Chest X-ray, AP view. Patient: 39 years old, sex M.
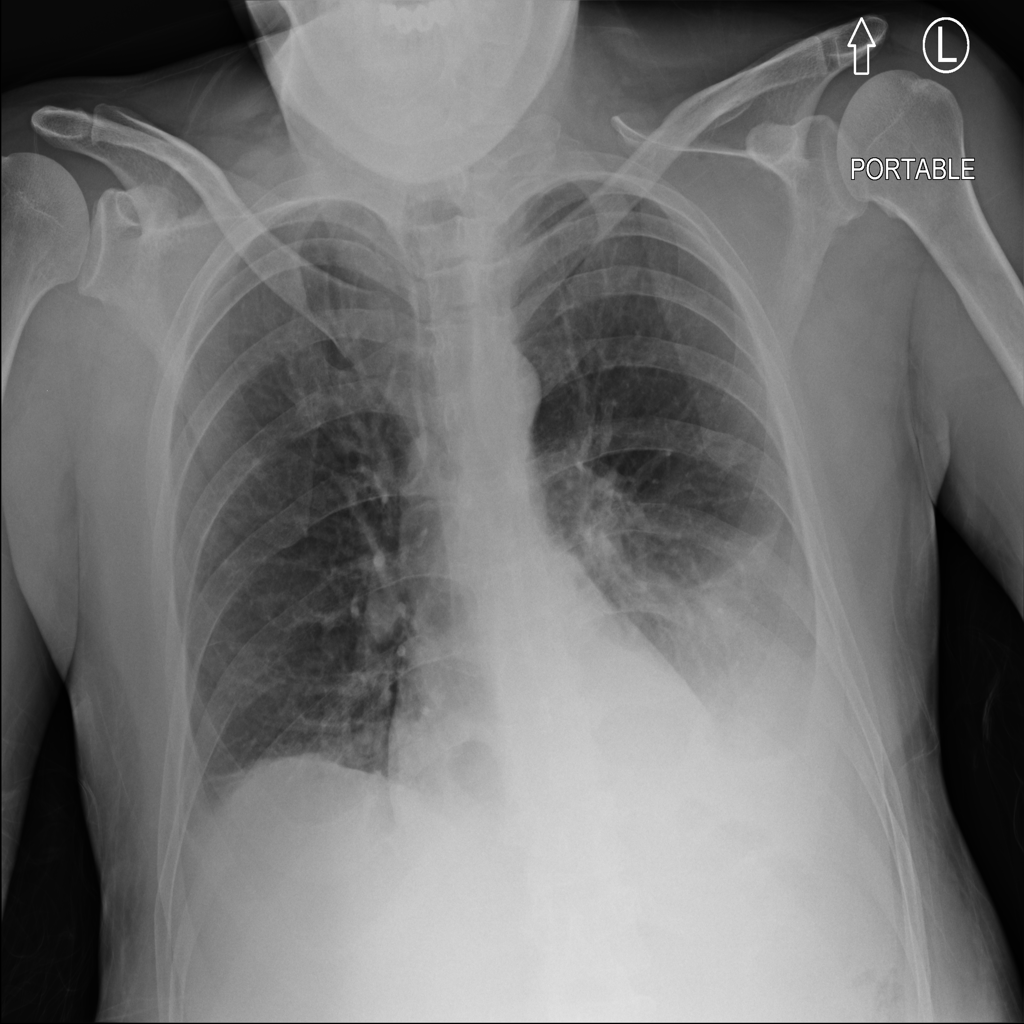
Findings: Consolidation